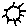
Label: sun